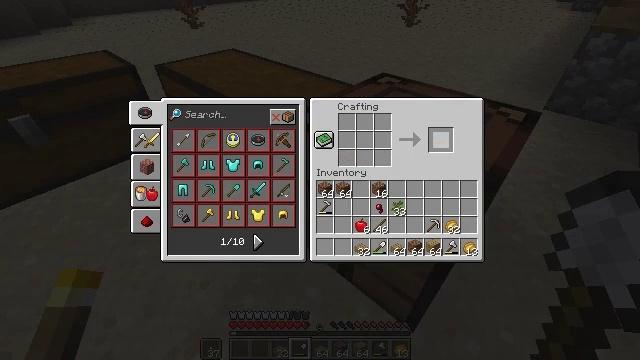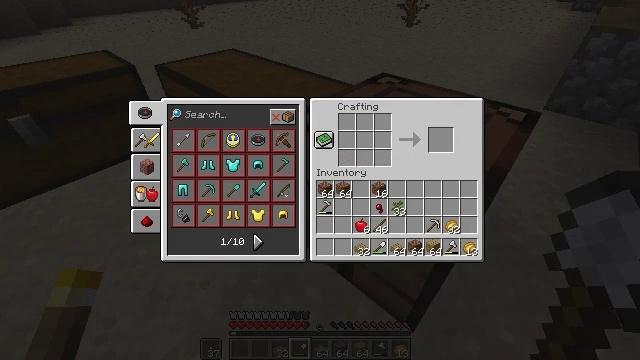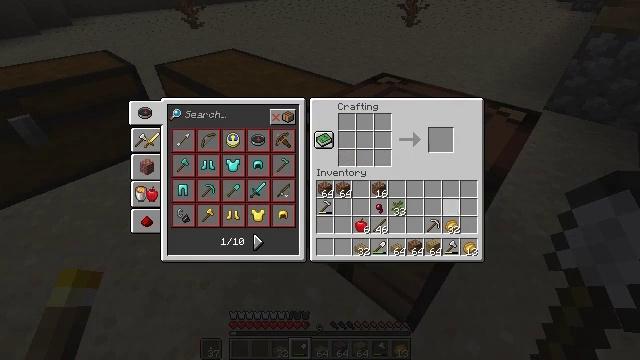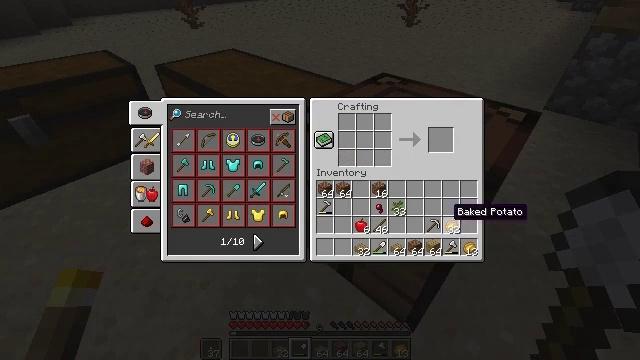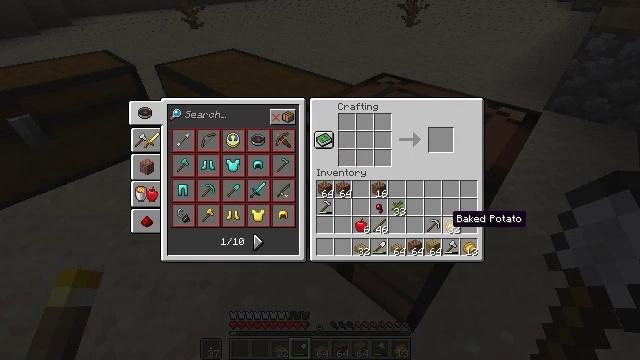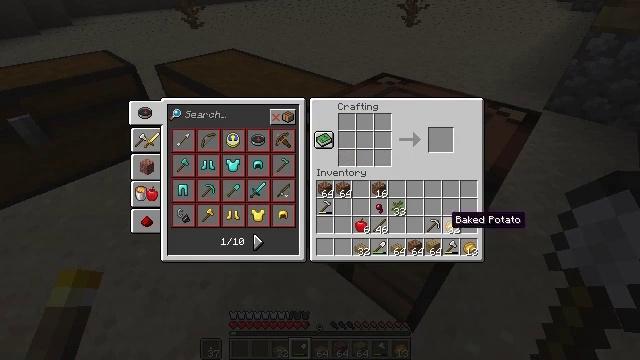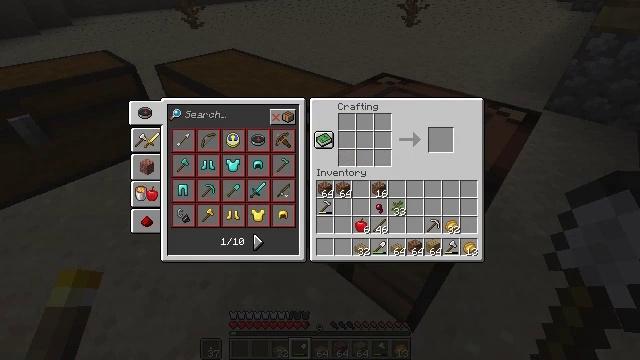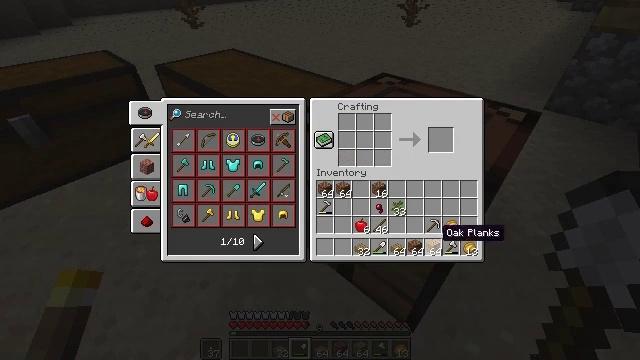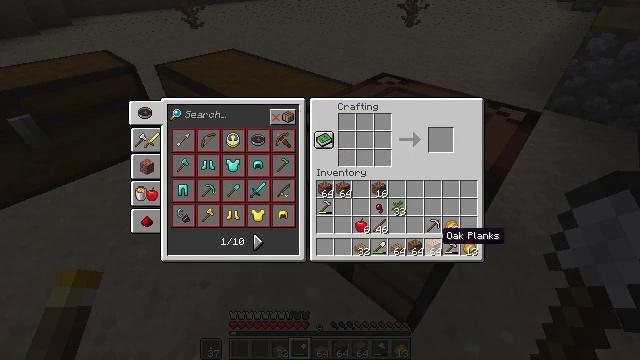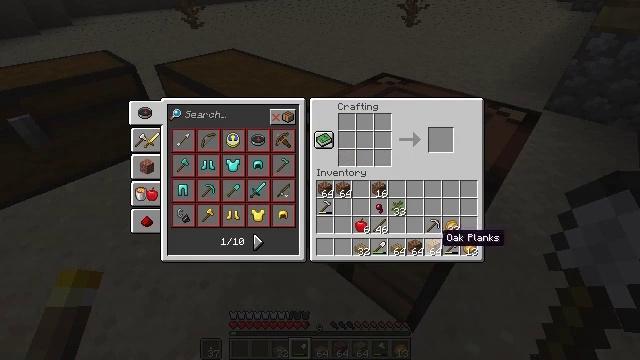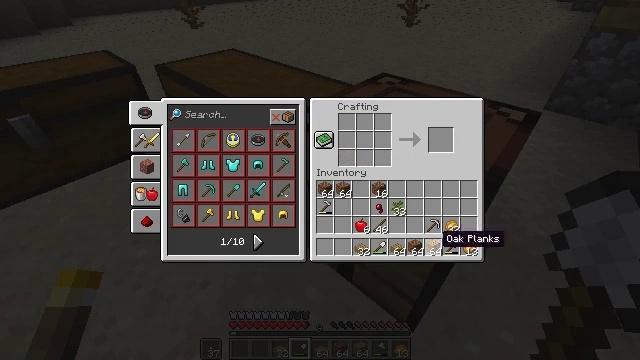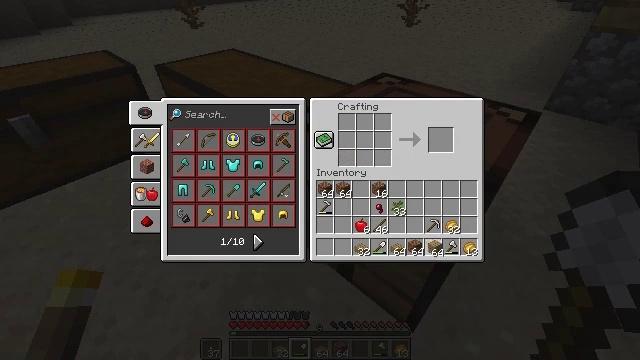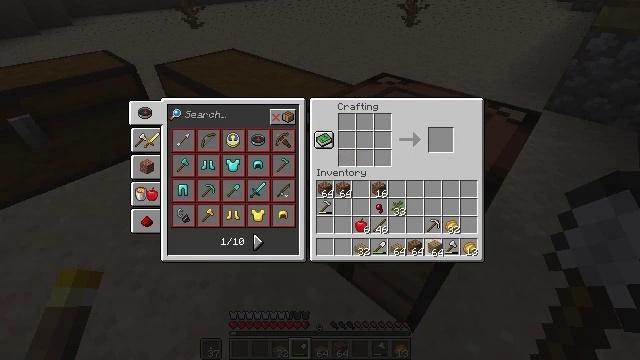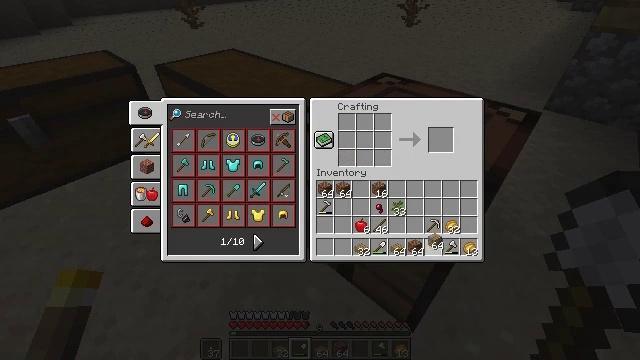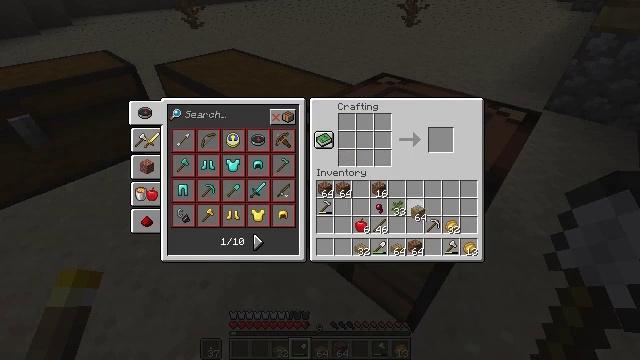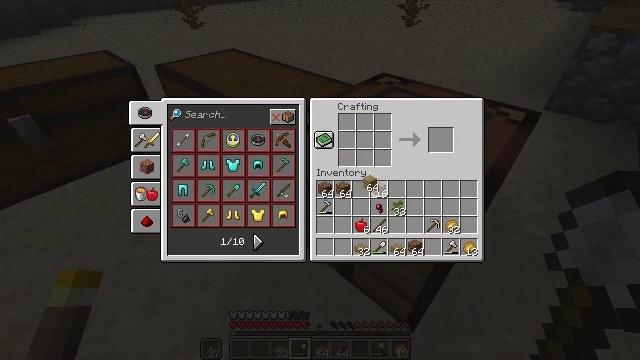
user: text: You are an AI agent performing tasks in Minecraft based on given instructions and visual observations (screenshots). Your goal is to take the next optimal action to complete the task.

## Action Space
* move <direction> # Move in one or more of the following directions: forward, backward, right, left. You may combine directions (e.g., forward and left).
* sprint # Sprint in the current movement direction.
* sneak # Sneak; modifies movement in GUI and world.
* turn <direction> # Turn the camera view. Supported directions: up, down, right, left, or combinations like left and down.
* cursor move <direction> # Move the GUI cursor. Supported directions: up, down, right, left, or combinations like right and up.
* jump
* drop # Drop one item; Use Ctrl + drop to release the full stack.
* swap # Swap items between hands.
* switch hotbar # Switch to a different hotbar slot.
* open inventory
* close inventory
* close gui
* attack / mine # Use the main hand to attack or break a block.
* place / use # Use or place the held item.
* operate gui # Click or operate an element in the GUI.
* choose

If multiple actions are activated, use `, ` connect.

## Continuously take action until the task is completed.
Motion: motion action
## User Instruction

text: Place oak planks in the crafting table to craft an oak slab.
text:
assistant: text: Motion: sneak, cursor move down
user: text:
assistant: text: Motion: sneak, cursor move down
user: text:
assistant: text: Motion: sneak, cursor move down
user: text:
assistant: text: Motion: sneak, cursor move down
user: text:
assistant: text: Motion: no_op
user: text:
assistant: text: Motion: no_op
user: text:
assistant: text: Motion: cursor move down
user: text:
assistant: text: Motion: no_op
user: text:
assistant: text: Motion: no_op
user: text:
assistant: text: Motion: no_op
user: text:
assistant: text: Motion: operate gui
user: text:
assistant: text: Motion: operate gui
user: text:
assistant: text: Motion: operate gui
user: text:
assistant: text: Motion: cursor move left and up
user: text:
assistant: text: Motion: cursor move left and up
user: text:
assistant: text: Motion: cursor move left and up
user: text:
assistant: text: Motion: no_op
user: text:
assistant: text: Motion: sneak
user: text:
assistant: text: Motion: sneak
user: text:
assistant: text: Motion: sneak
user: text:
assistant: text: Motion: sneak
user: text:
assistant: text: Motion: sneak
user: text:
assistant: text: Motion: sneak
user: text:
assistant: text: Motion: sneak
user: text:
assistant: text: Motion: sneak, operate gui
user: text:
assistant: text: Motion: sneak, operate gui
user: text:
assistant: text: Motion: sneak, cursor move right, operate gui
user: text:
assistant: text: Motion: sneak, cursor move right, operate gui
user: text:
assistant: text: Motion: sneak, operate gui
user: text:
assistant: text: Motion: sneak, operate gui